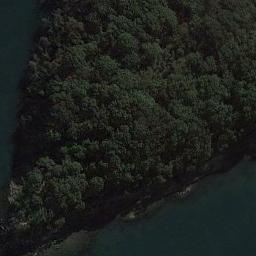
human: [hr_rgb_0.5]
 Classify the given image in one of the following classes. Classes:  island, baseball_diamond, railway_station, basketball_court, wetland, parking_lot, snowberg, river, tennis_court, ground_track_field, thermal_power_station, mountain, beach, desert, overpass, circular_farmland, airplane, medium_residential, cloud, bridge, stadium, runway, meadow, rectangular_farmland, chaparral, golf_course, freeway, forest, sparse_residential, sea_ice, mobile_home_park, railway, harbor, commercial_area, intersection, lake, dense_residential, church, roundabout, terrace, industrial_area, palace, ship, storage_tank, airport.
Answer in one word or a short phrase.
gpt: forest